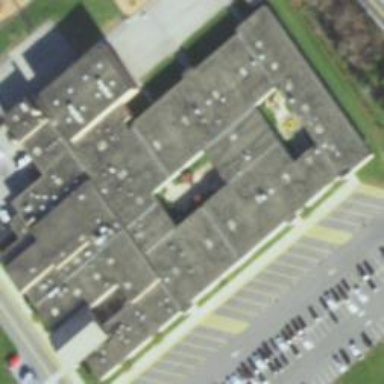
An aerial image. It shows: School with the designation "School."